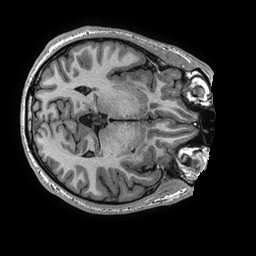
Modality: T1w
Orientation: axial
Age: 25
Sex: male
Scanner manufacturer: ge
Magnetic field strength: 3 T
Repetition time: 0.006952 s
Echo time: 0.00292 s